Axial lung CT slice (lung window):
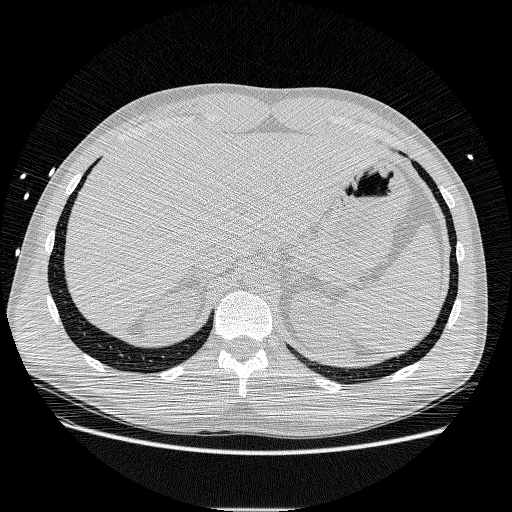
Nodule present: no